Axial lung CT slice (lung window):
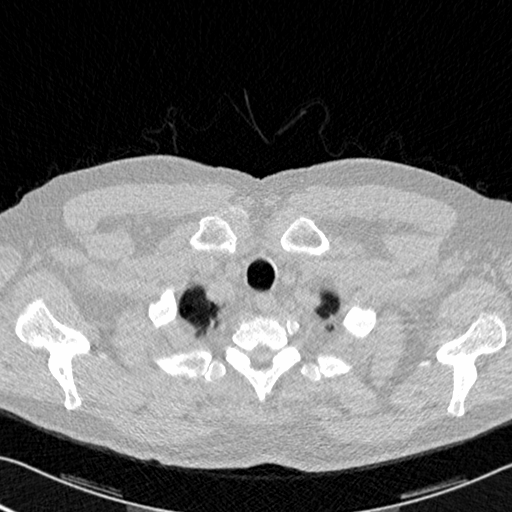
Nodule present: no